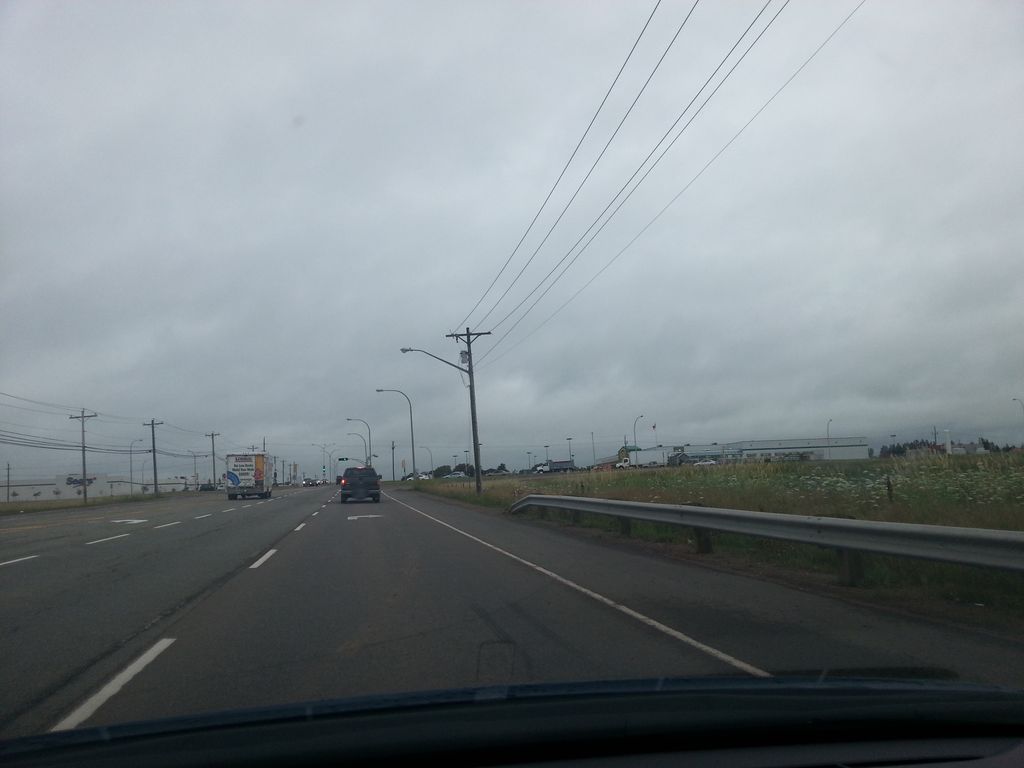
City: charlottetown